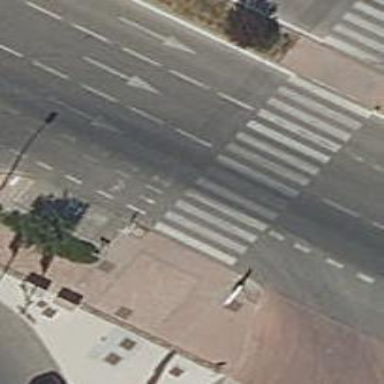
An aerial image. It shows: Marked crossing with traffic-calming table.